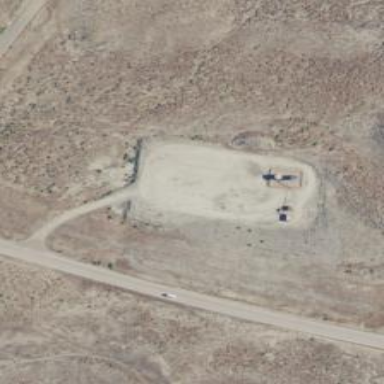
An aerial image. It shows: Petroleum well that is man-made.